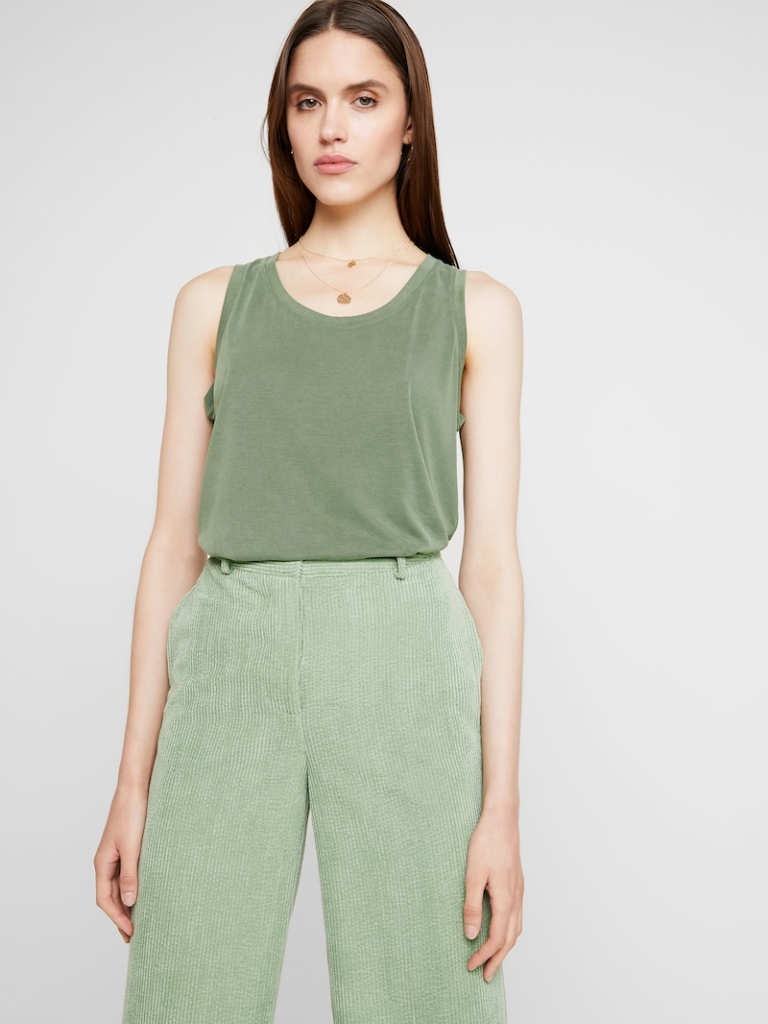
cotton relaxed sleeveless hip length Fully Tucked in scoop tank